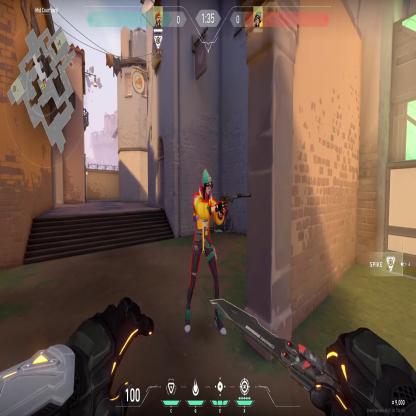
Label: enemy